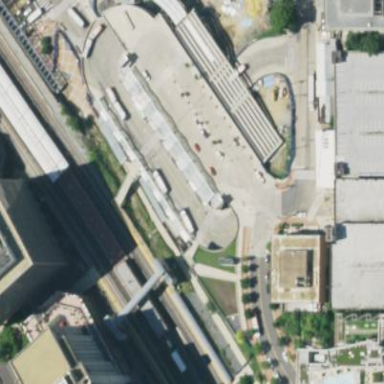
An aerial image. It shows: Platform for public transport with shelter. The platform is for railway use.